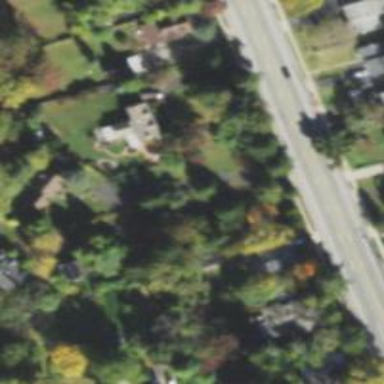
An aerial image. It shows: Driveway.